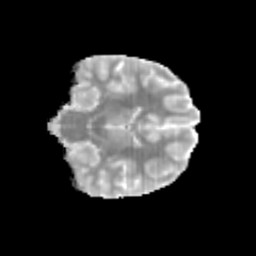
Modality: MD
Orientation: coronal
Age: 10
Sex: male
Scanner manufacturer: siemens
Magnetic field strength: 3 T
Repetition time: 3.8 s
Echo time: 0.07 s